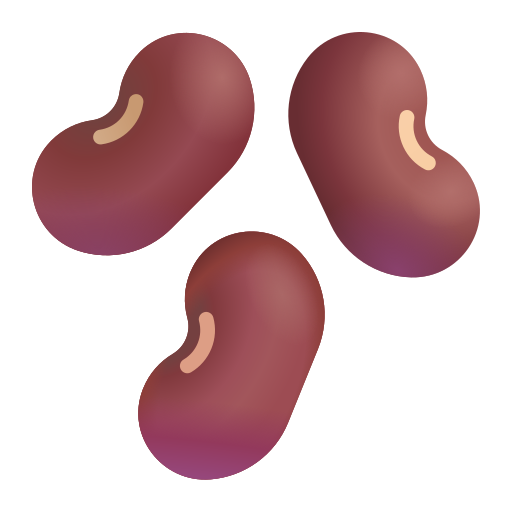
beans color